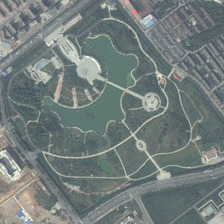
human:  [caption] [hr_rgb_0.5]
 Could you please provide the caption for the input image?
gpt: some buildings are around a park with green trees and a pond .

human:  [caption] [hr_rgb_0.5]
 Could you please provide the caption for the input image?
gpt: some buildings are around a park with green trees and a pond .

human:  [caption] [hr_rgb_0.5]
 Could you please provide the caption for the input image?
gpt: some buildings are around a park with green trees and a pond .

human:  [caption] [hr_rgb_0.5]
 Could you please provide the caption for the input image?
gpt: some buildings are around a park with green trees and a pond .

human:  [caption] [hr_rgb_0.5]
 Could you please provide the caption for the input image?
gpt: some buildings are around a park with green trees and a pond .